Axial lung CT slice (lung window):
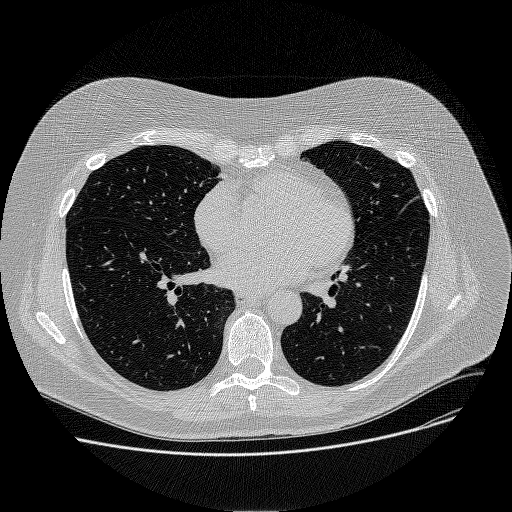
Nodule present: no